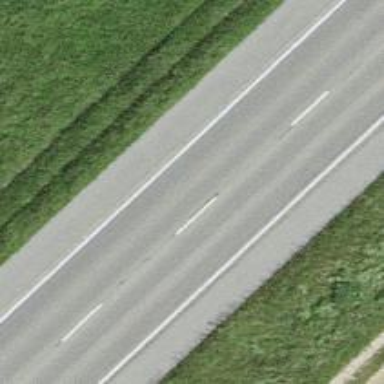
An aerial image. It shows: Asphalt path.